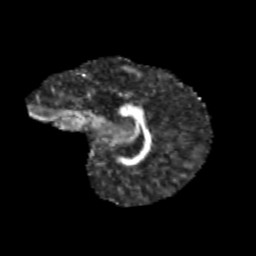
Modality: FA
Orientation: sagittal
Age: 11
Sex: female
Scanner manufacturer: siemens
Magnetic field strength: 3 T
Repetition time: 3.8 s
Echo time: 0.07 s